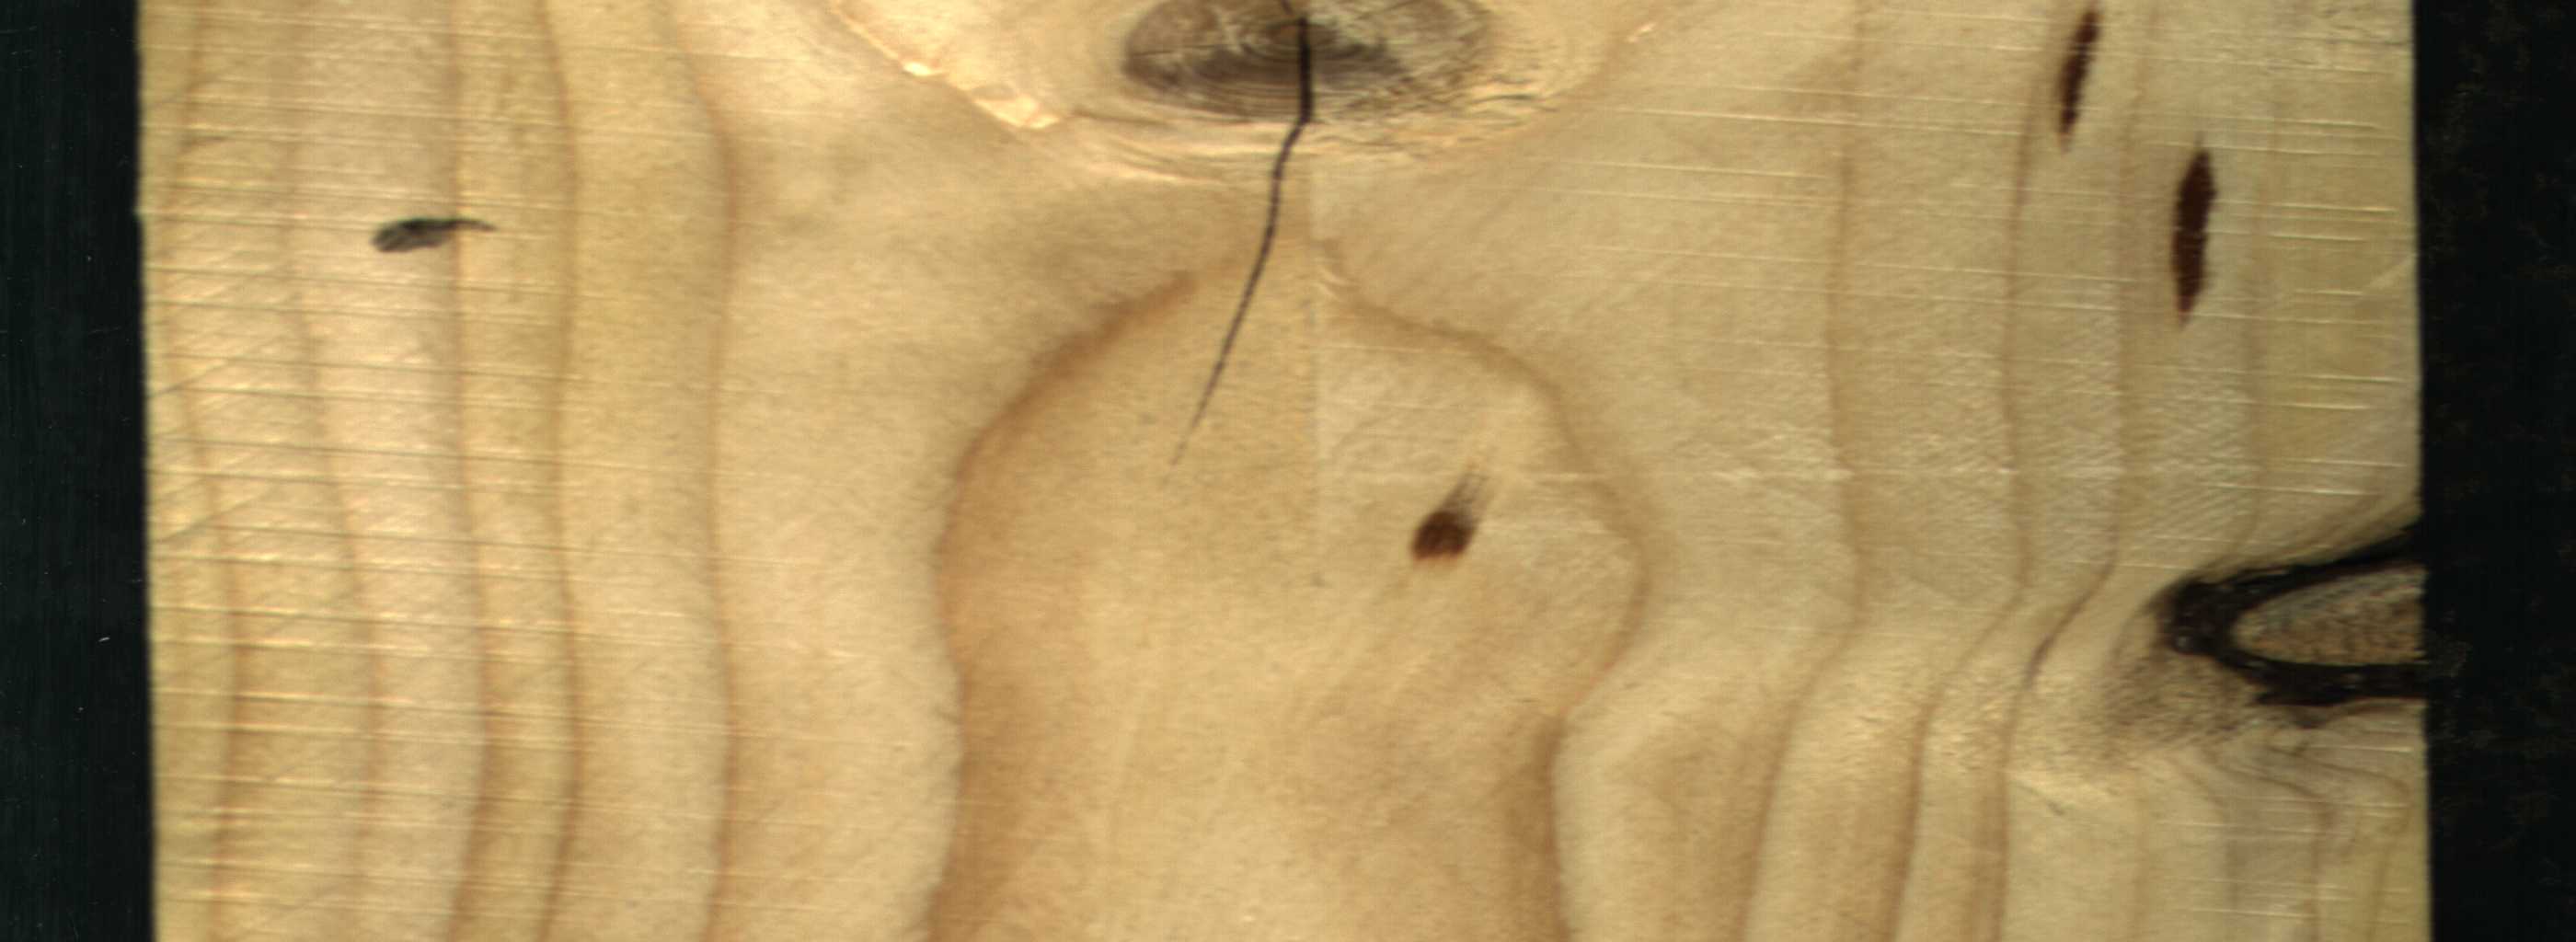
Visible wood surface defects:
resin
resin
resin
Crack
knot_with_crack
Dead_Knot
Dead_Knot